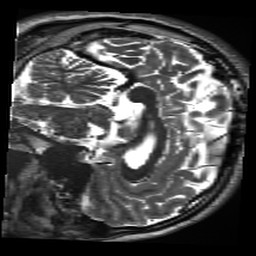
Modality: inplaneT2
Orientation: sagittal
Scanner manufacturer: siemens
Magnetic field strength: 3 T
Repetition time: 11 s
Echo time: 0.059 s